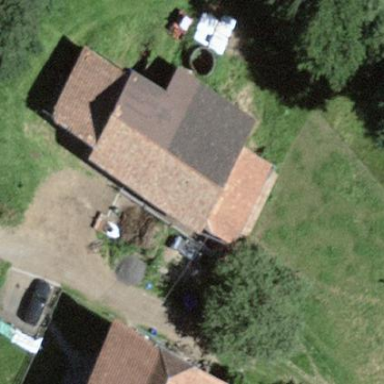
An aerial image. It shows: Rural barn.